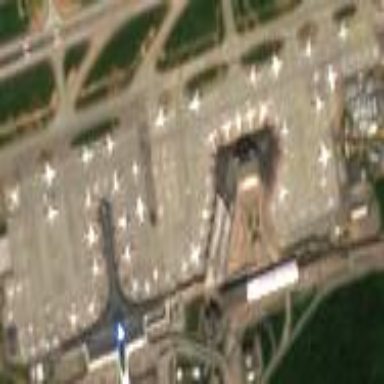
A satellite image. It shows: Apron at the airport.